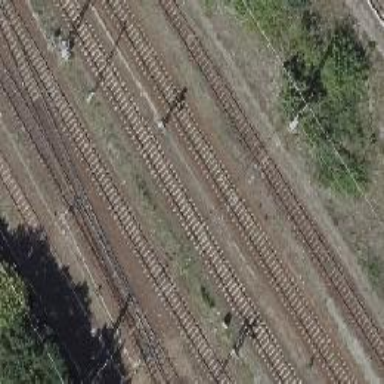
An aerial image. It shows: Railway milestone with catenary mast.